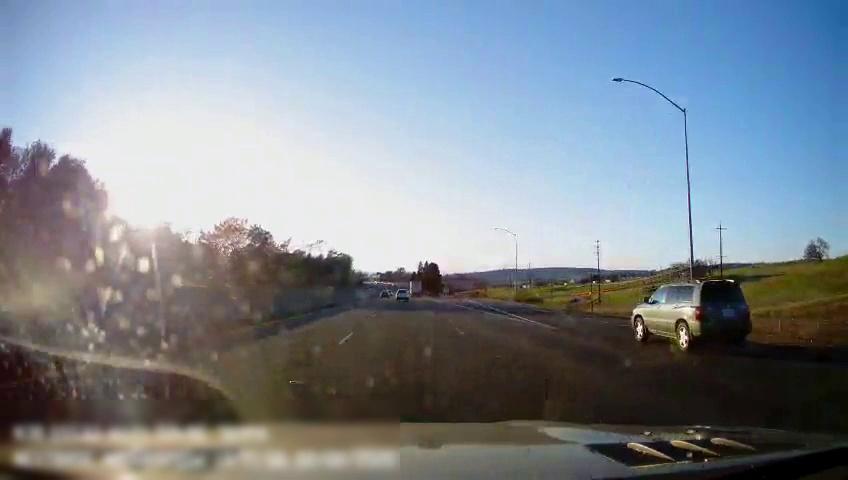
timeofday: Day
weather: Sunny
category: Drivable Space
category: Vehicles | Car
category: Vehicles | SUV
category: Vehicles | Other LV
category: Lanes | Alternate Lane
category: Lanes | Current Lane
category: Lanes | Current Lane
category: Lanes | Alternate Lane
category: Lanes | Alternate Lane
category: Lanes | Alternate Lane